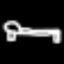
Label: bed